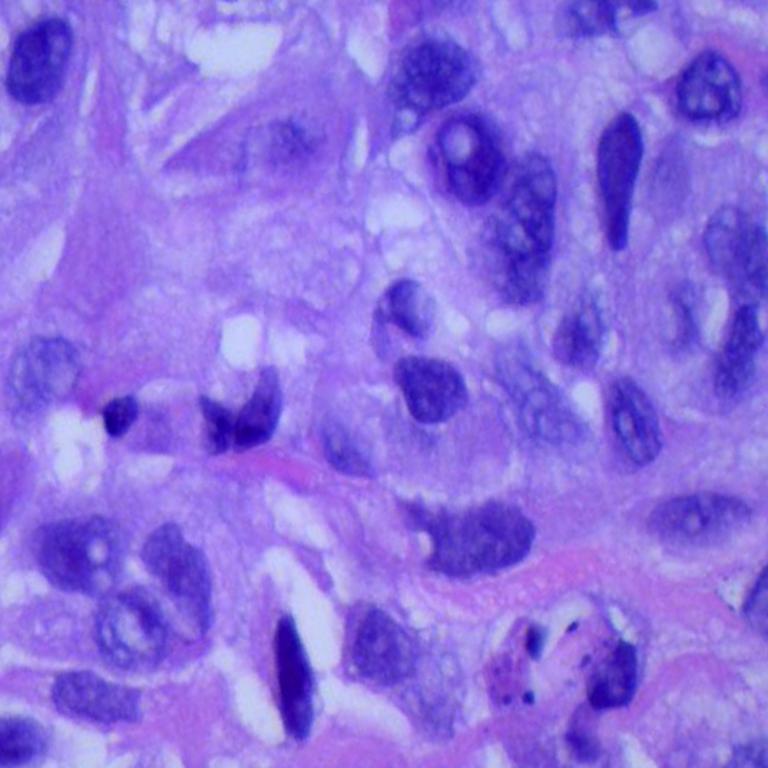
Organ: lung
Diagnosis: squamous carcinomas